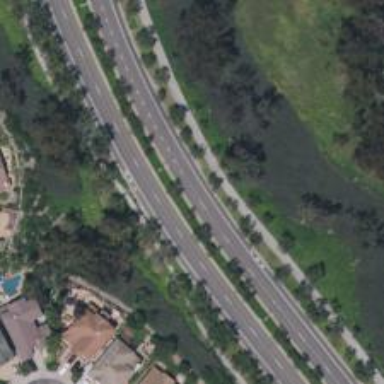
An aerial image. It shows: Secondary road with separate asphalt sidewalk.